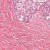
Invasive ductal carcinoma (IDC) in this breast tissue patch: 0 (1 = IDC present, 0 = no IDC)